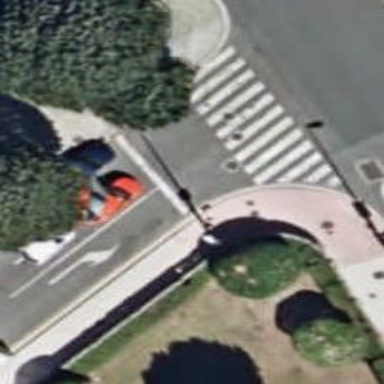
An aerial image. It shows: Road with traffic signals at crossing.